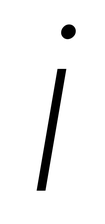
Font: Roboto-Italic_ExtraLight_Italic